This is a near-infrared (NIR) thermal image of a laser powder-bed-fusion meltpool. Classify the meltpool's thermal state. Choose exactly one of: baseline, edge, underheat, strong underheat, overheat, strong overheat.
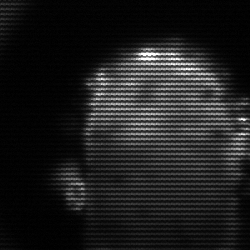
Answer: baseline